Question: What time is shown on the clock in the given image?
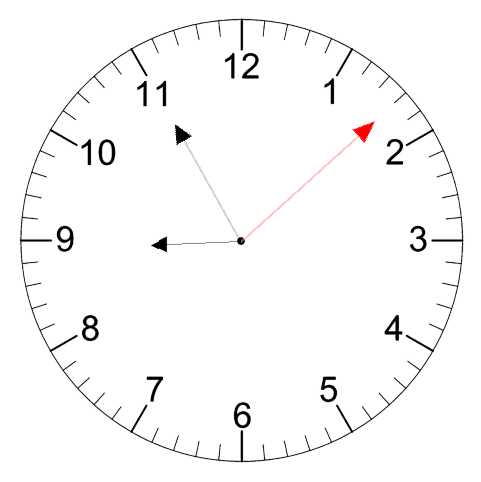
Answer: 08:55:08